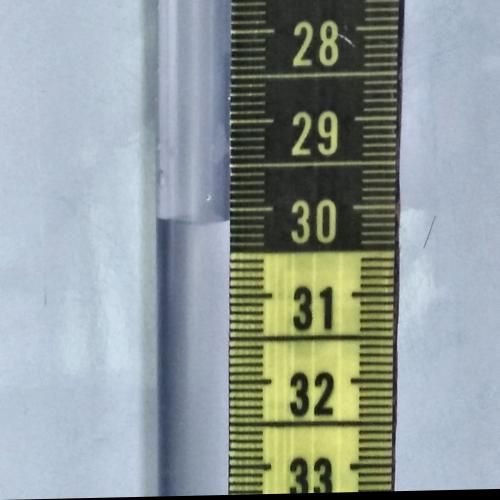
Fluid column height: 30.1 cm